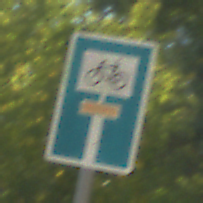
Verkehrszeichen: SackgasseRadverkehrDurchlaessig
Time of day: MorningAfternoon
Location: Outdoor (Nature)
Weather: PartlyCloudy
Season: NotSpecified
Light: Natural